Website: macys
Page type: delivery-shipping
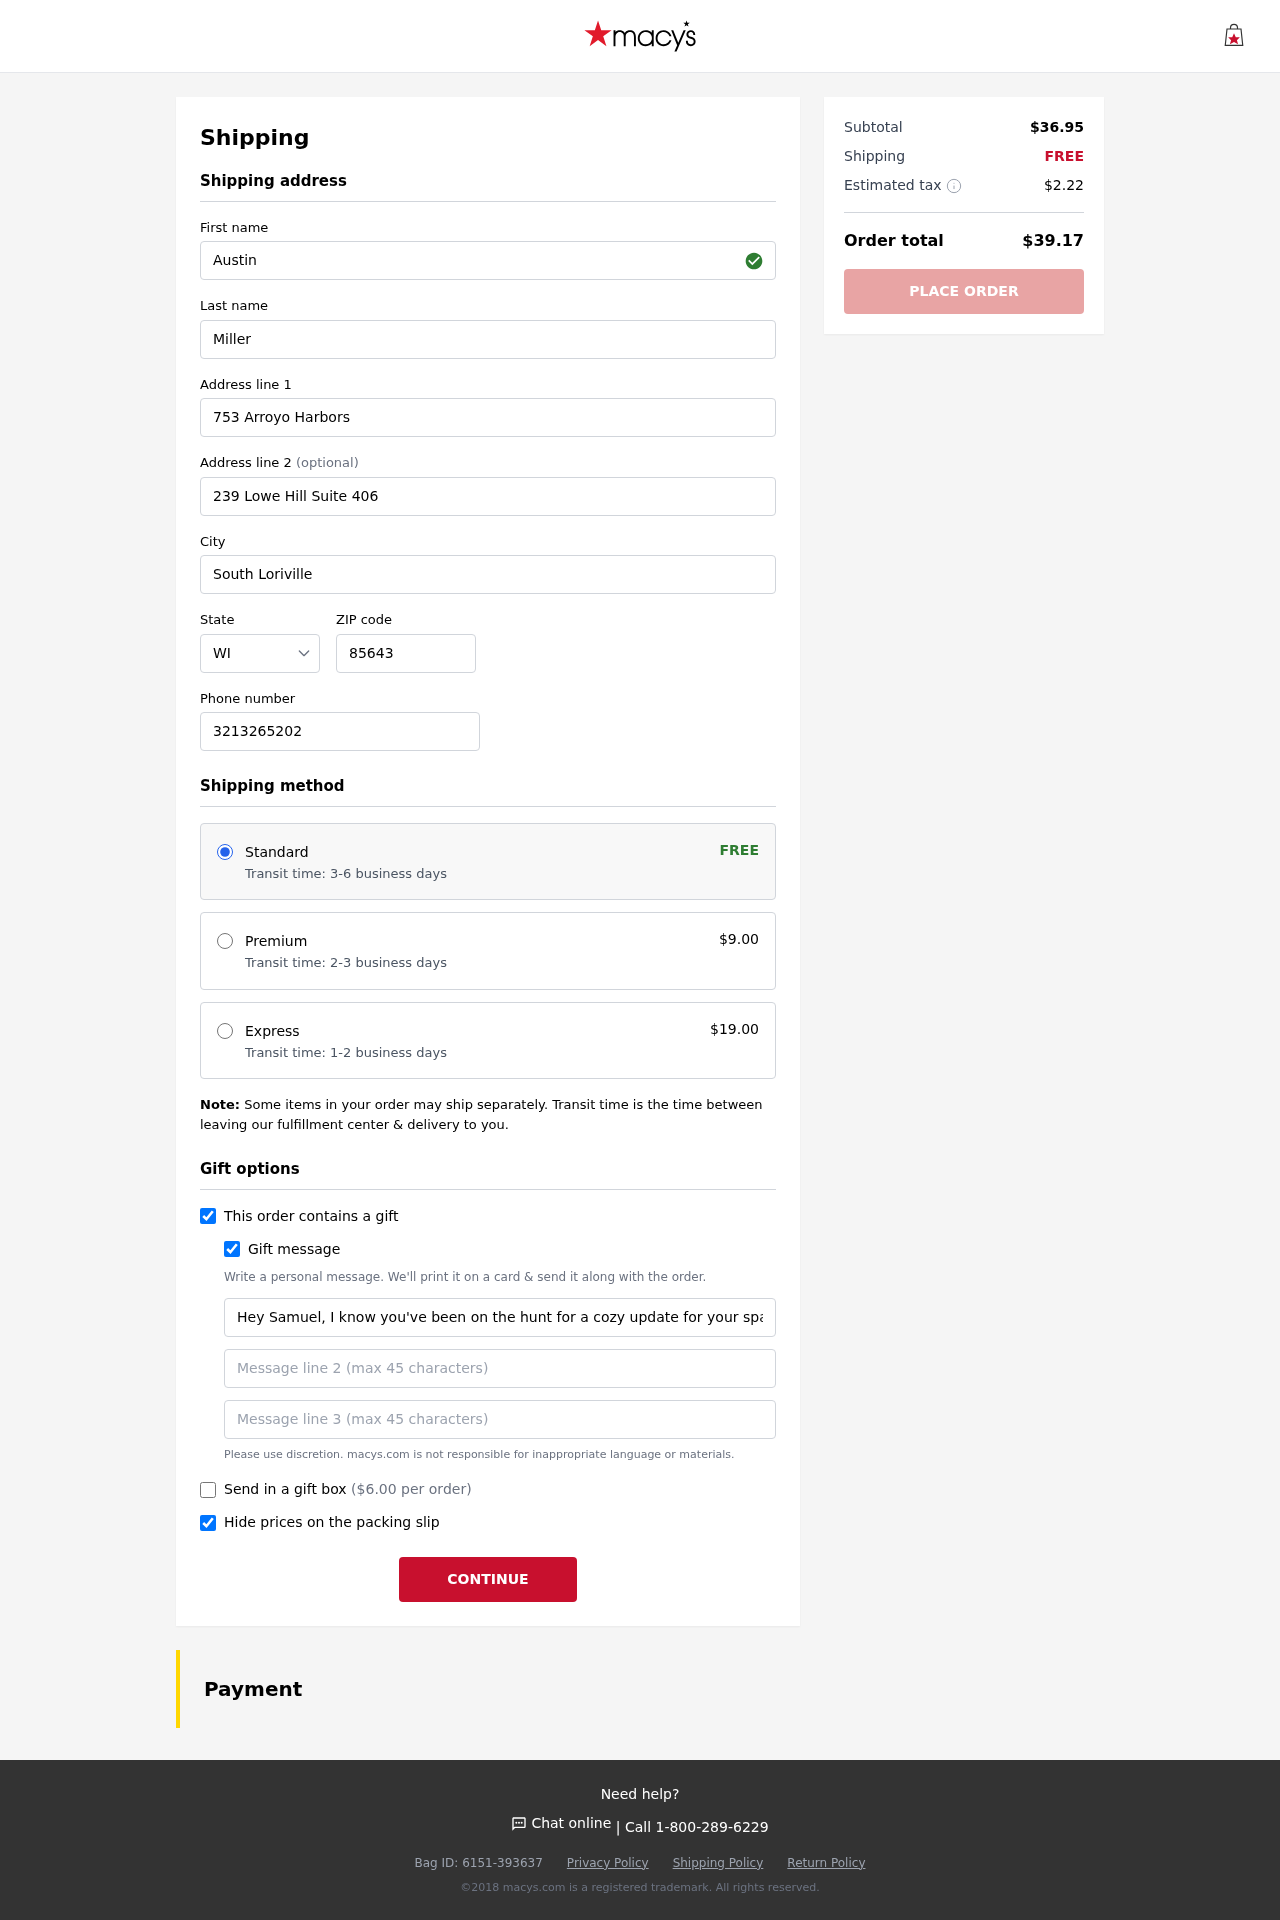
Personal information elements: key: PII_STATE_ABBR
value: WI
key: PII_FIRSTNAME
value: Austin
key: PII_LASTNAME
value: Miller
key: PII_STREET
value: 753 Arroyo Harbors
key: PII_STREET2
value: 239 Lowe Hill Suite 406
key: PII_CITY
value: South Loriville
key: PII_POSTCODE
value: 85643
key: PII_PHONE
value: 3213265202
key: PII_GIFT_MESSAGE
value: Hey Samuel, I know you've been on the hunt for a cozy update for your space, so I thought this would be a perfect addition to your bedroom. Hope it brings you a little extra comfort and style! Enjoy!  Austin
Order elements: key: ORDER_SHIPPING_STANDARD
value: Transit time: 3-6 business days
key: ORDER_SHIPPING_COST
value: FREE
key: ORDER_SHIPPING_PREMIUM
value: Transit time: 2-3 business days
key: ORDER_SHIPPING_PREMIUM_PRICE
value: $9.00
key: ORDER_SHIPPING_EXPRESS
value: Transit time: 1-2 business days
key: ORDER_SHIPPING_EXPRESS_PRICE
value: $19.00
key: ORDER_GIFT_BOX_PRICE
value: ($6.00 per order)
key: ORDER_SUBTOTAL
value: $36.95
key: ORDER_SHIPPING_COST2
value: FREE
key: ORDER_TAX
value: $2.22
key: ORDER_TOTAL
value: $39.17